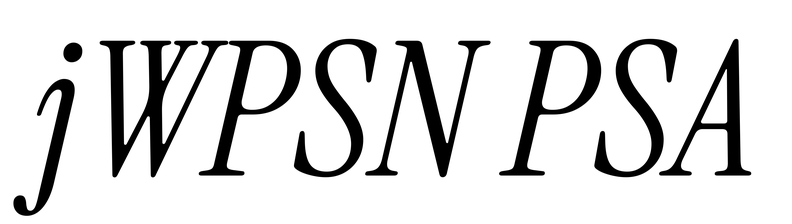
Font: InstrumentSerif-Italic